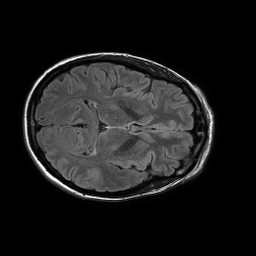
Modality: FLAIR
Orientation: axial
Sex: female
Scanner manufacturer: philips
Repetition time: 11 s
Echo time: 0.125 s